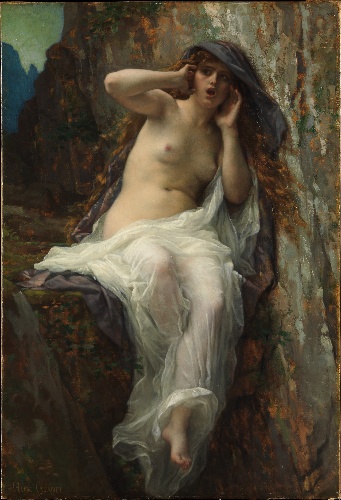
Title: Echo
Artist: Alexandre Cabanel
Artist bio: French, Montpellier 1823–1889 Paris
Date: 1874
Object type: Painting
Classification: Paintings
Medium: Oil on canvas
Dimensions: 38 1/2 x 26 1/4 in. (97.8 x 66.7 cm)
Department: European Paintings
Credit line: Gift of Mary Phelps Smith, in memory of her husband, Howard Caswell Smith, 1965
Accession year: 1965
Repository: Metropolitan Museum of Art, New York, NY
Tags: Nymphs|Female Nudes